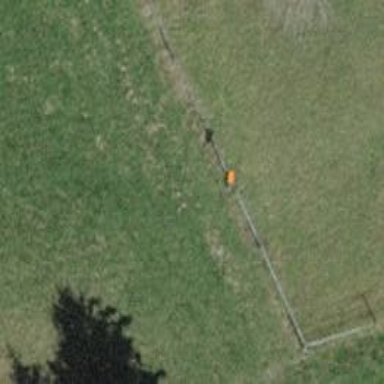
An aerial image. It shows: Aerial orange marker.